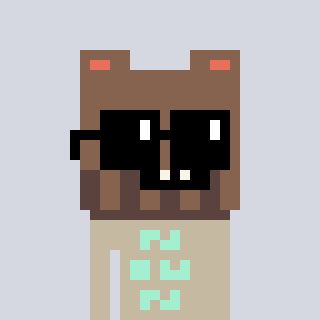
a pixel art character with square black sunglasses, a bear-shaped head and a bege-colored body on a cool background